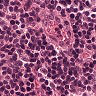
Metastatic tissue present: no